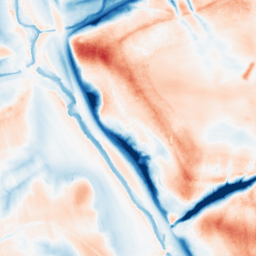
Category: trend_removal
Decomposition family: local_polynomial
Decomposition parameters: window_size: 51
degree: 3
Upsampling method: cubic_mitchell
Upsampling parameters: scale: 4
Upsampling scale: 4